Question: I am trying to make a expandable menu which should get on top of one div and push some other divs down.
<URL>

<URL>
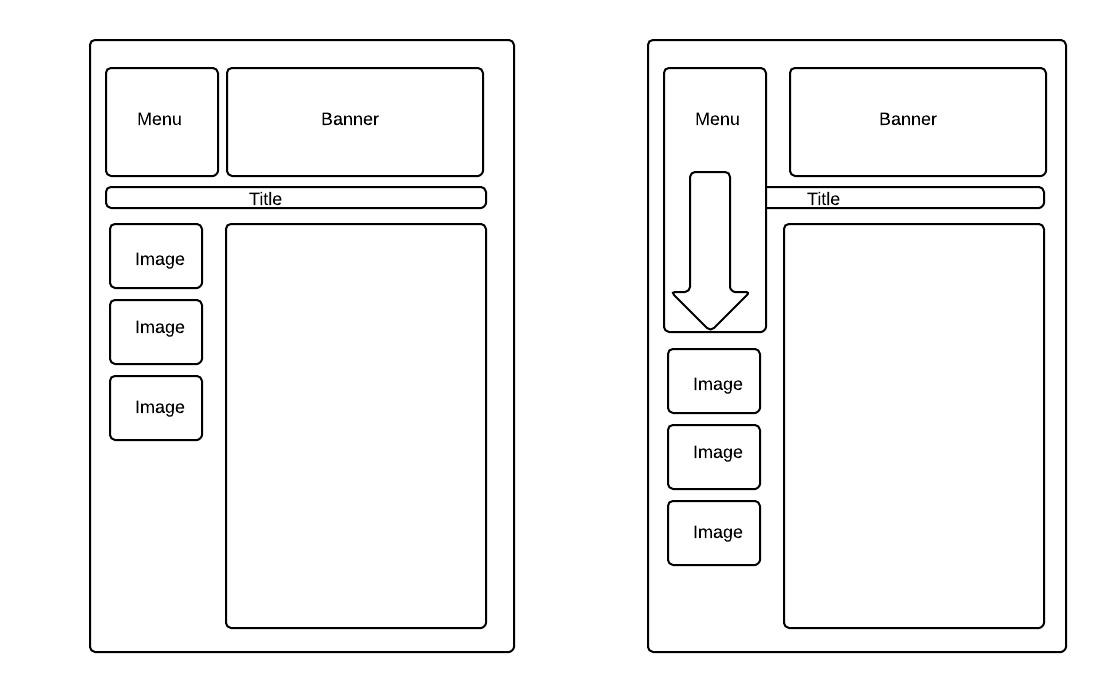
Answer: You're using Bootstrap and in order to achieve your desired behaviour you should "extract" TITLE div from document flow, for example using "position:absolute" and then move it to accomodate to deisred position.
Don't forget that you must extend it more than 100% in width... and push on the left with negative left position.